Aerial crown-view tile of a tropical tree (Barro Colorado Island, Panama), acquired 20250715:
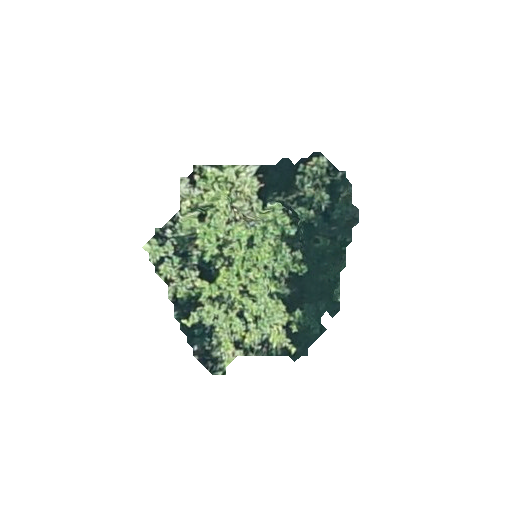
Species: Cavanillesia platanifolia
GBIF accepted scientific name: Cavanillesia platanifolia
Crown area: 48.459 m²